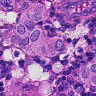
Metastatic tissue present: no